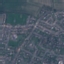
Land use / land cover: Residential